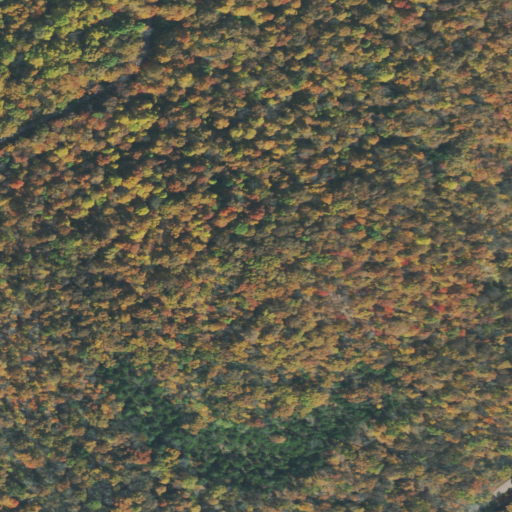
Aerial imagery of mountain in Tennessee named Phifer Mountain containing deciduous forest, mixed forest, and open development